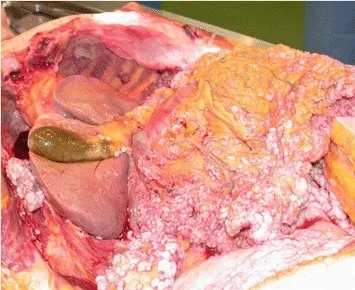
Pathological autopsy. Metastatic tumor cells were found in the peritoneum, lymph nodes, pharynx, pleura, lungs, pericardium, endocardium, myocardium, liver, omentum, pancreas, splenic hilum, stomach, jejunum, ileum, transverse colon, appendix, and bone marrow. Informed consent to publish this photograph was obtained from the patient before death and from the patient's family after death.
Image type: pathology (h&e)